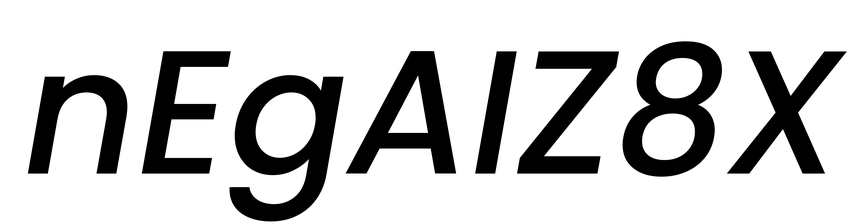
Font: Poppins-MediumItalic